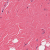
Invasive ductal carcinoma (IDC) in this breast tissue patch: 0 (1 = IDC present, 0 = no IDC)